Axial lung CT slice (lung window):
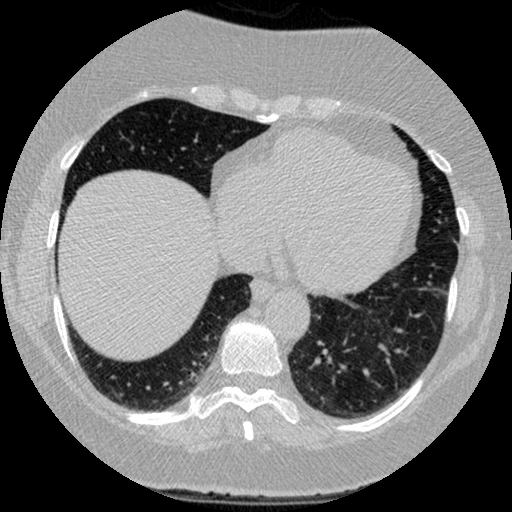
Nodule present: no